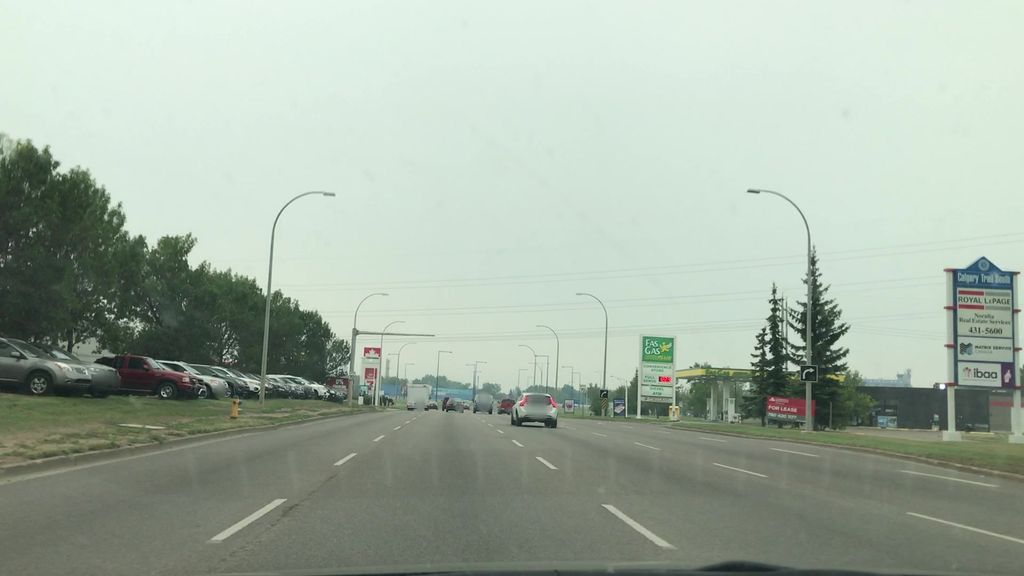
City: edmonton